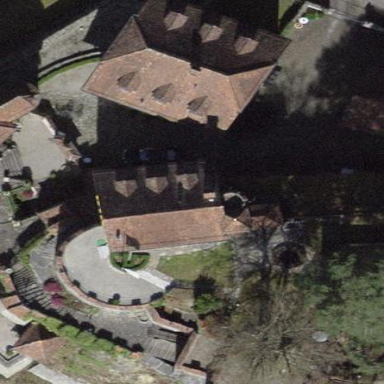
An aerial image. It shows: Stately castle with historic significance.